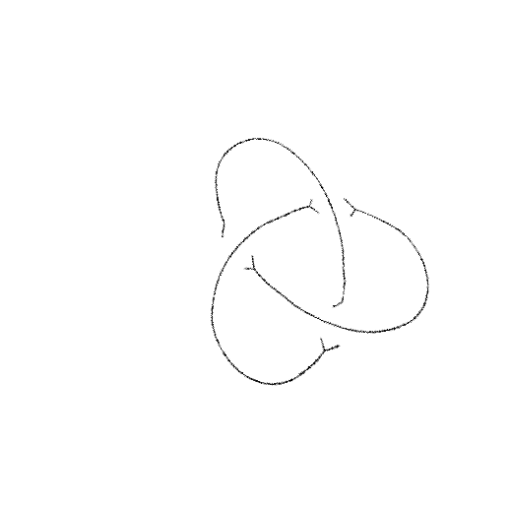
Crossing number: 3